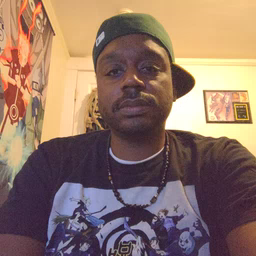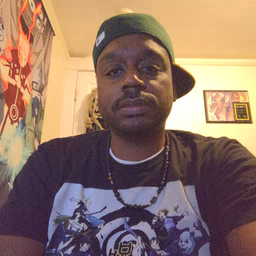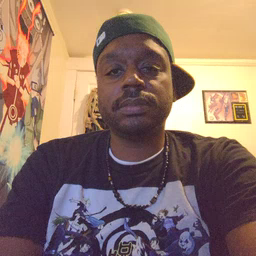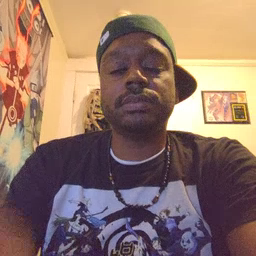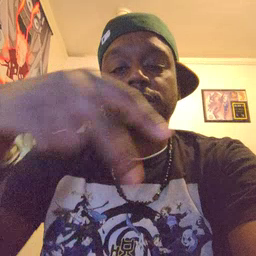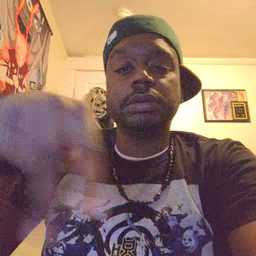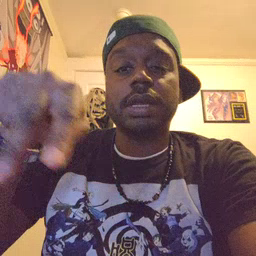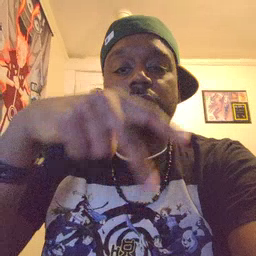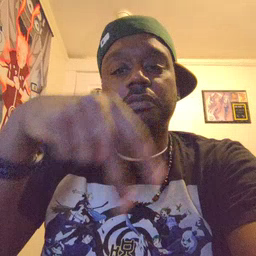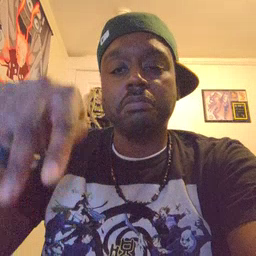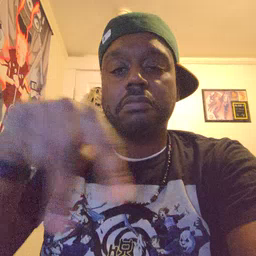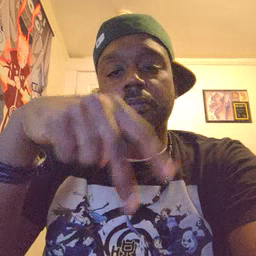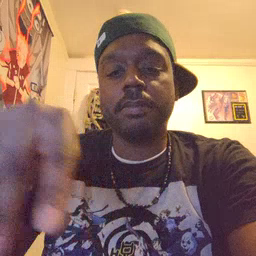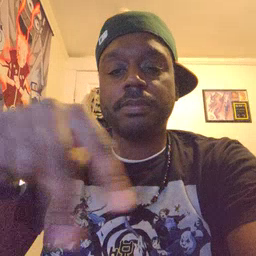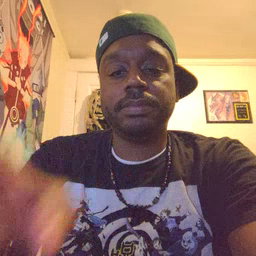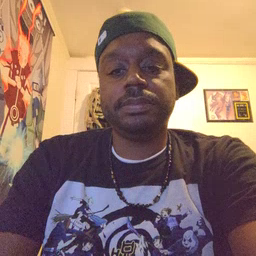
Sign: dance